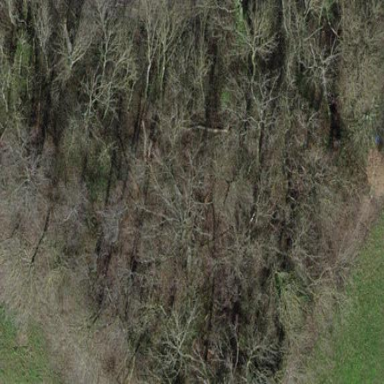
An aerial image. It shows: Deciduous broadleaved forest.